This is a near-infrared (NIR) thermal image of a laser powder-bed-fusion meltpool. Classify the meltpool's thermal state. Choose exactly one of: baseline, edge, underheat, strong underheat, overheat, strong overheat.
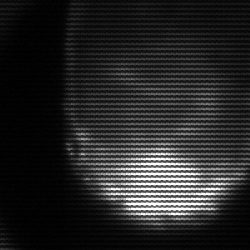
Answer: edge